Question:  Undesirable output
<URL> Desired display
Cannot set DB value for type = "time"
What is stored in the DB is 2:20
I want 2:20 on the edit screen
But as the picture comes out on the screen
How can I set the DB time to ?
'''
<input id="estimated_work_time" type="time" name="estimated_work_time">{{$param->estimated_work_time}}
'''
But I didn't get the results I wanted
'''
<label for="estimated_work_time">Estimated work time</label><br>
<input id="estimated_work_time" type="time" name="estimated_work_time" value="{{$param->estimated_work_time}}"><br>
'''
What should I do other than value?
It is displayed on the source code
I tried this too, but I get this error
'''
<input id="estimated_work_time" type="time" name="estimated_work_time">{!!date('h:i a',strtotime($param->estimated_work_time)) !!} <br>
'''
The error was this
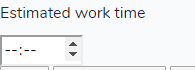
Answer: Alright here is what I've gathered,
Left side is chrome and in right side is Mozilla
<URL>
In both the cases you simply needs to pass the value to the input by default,so i think you can achieve your desired output just by placing value like this .
'''
<input id="estimated_work_time" type="time" name="estimated_work_time" value="{{ date('h:i',strtotime($param->estimated_work_time)) }}">
'''
Here is the test i make it to understand it better
'''
<?php
// If i run this
echo date('h:i','2:30');
// I will get this error PHP Notice: A non well formed numeric value encountered
// So first you need to convert your date or time string into the proper format
echo date('h:i',strtotime('2:30'));
// this will return output this : 02:30
?>
'''